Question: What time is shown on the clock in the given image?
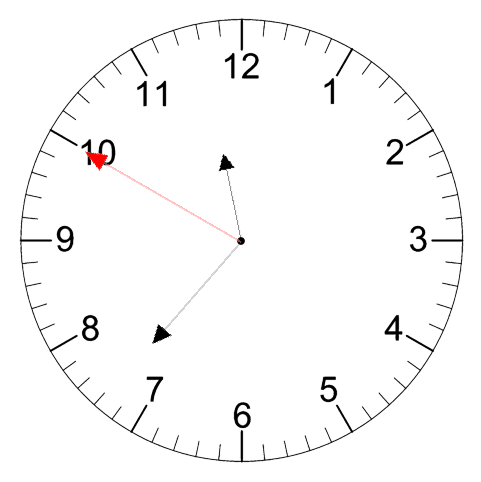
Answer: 11:36:50